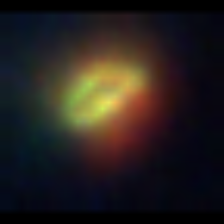
Taxon: NanoPlankton
Group: Other